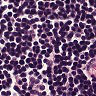
Metastatic tissue present: no